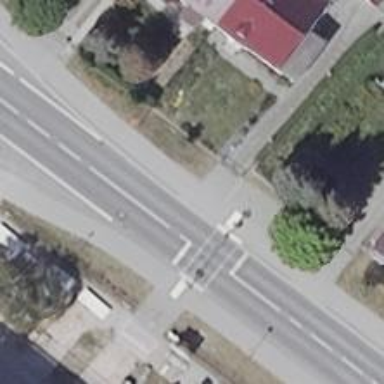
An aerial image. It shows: Road with traffic signals at the crossing.